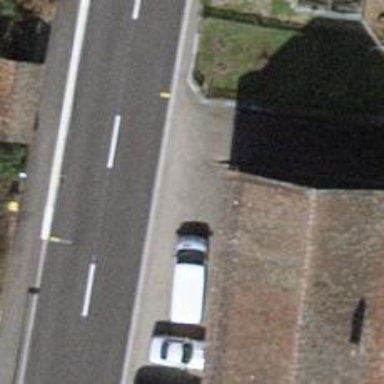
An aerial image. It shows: Bus stop with platform for public transport.